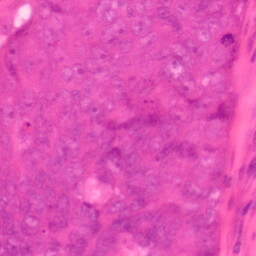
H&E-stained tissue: Colon